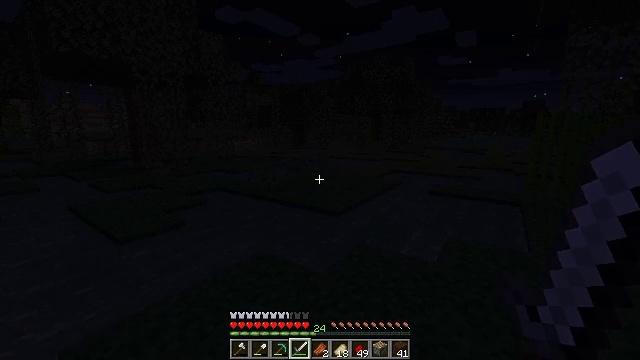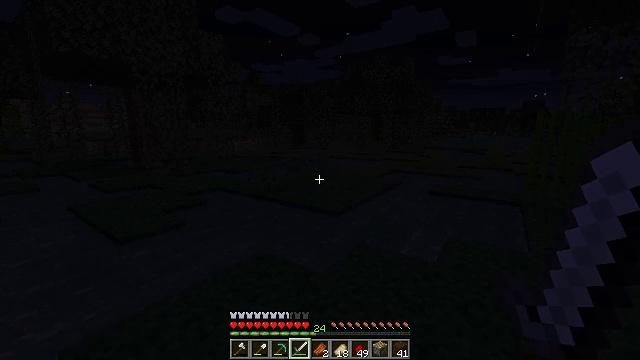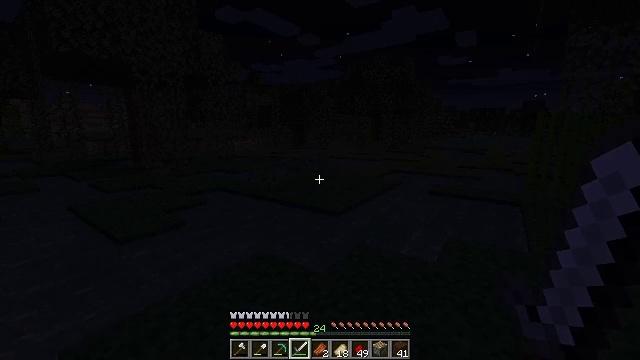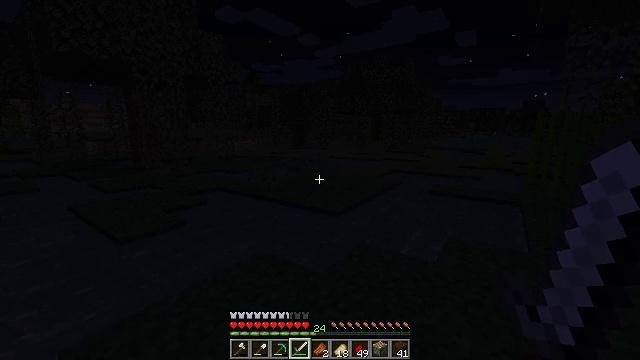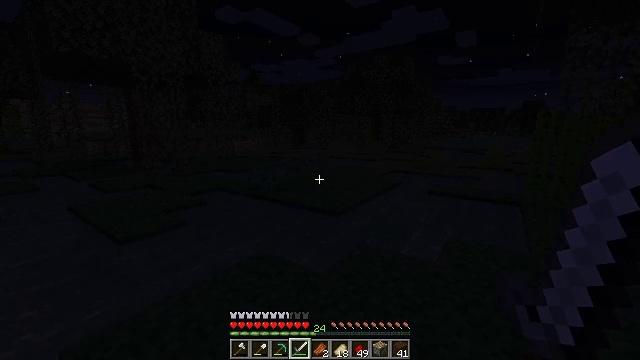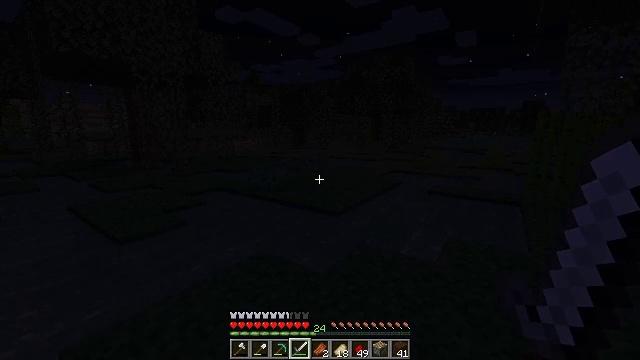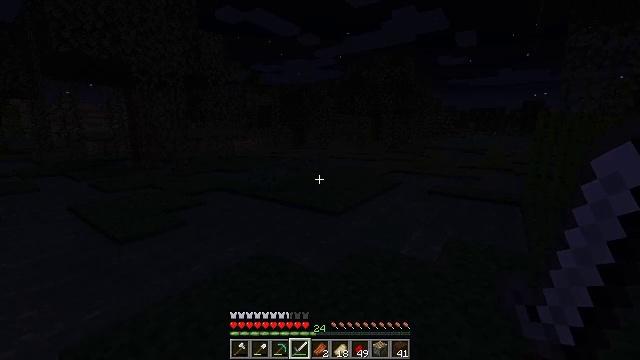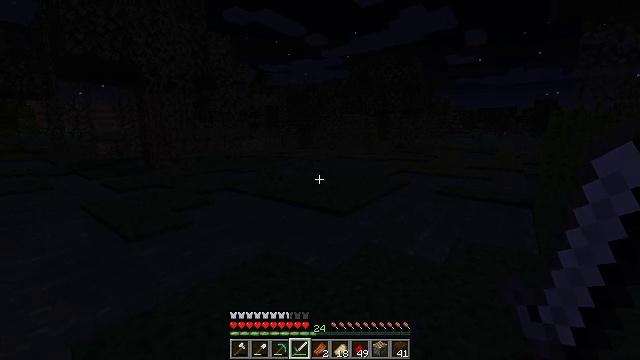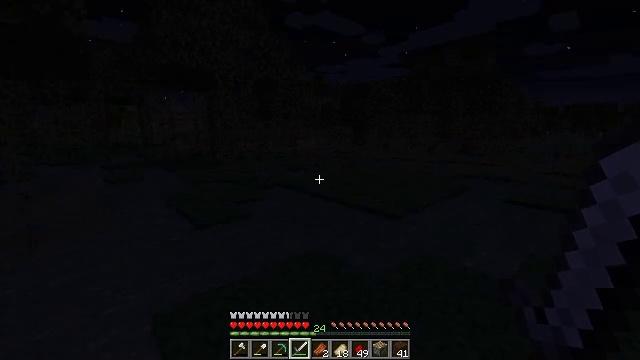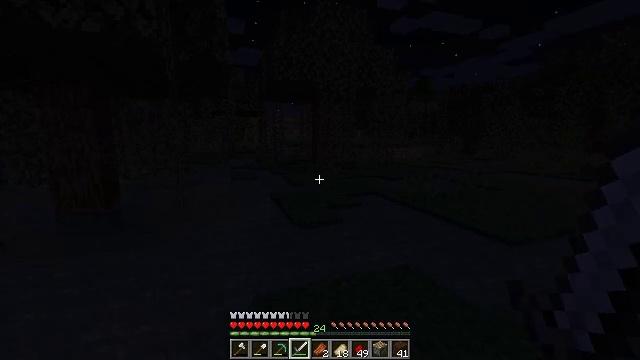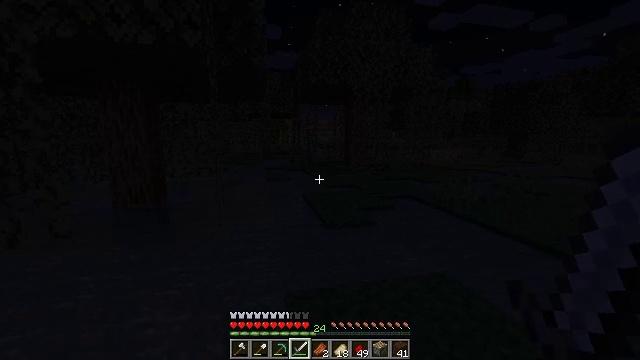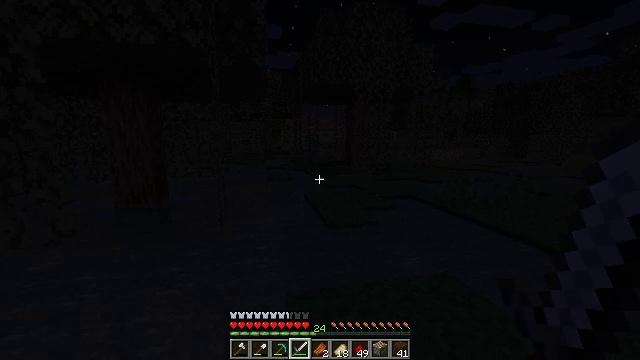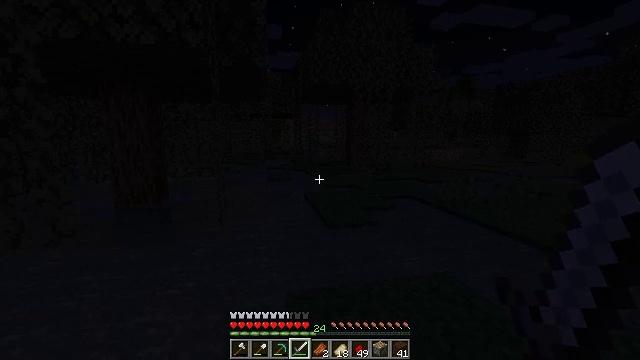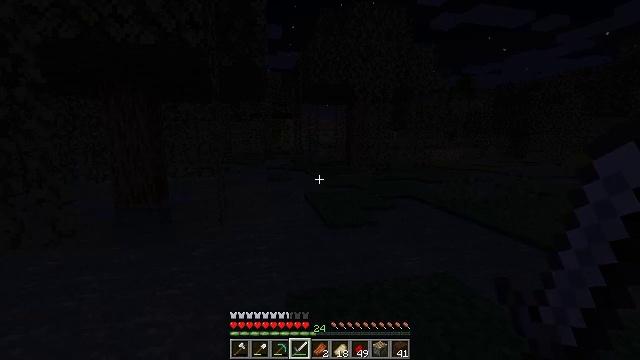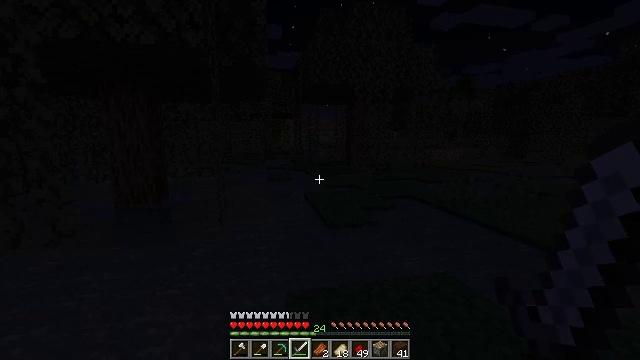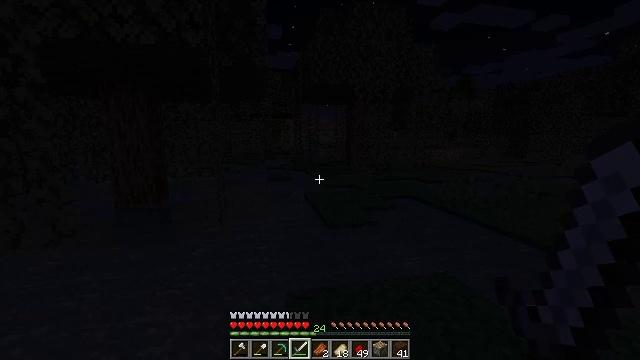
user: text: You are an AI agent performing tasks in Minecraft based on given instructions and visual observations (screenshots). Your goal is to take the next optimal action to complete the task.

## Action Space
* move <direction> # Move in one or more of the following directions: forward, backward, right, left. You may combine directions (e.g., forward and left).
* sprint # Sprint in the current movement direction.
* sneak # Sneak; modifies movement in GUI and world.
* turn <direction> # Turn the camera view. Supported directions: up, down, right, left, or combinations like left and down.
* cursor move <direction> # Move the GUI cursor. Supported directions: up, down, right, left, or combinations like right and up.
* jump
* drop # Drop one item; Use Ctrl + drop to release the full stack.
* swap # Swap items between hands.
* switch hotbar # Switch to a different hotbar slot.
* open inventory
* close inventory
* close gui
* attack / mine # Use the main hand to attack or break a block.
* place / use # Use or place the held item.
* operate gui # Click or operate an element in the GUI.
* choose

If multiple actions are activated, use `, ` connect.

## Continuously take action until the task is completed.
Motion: motion action
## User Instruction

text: Kill the slime.
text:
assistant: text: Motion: no_op
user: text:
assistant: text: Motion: no_op
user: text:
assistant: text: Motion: no_op
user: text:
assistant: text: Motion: no_op
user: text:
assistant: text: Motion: no_op
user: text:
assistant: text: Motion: no_op
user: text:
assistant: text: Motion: turn left
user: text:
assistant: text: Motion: turn left
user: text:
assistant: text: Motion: turn left and up
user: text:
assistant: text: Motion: turn left
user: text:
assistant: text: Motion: no_op
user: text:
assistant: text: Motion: no_op
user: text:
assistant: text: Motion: no_op
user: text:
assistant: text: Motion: no_op
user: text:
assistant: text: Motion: no_op
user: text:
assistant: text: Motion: no_op
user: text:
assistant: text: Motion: no_op
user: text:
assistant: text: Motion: no_op
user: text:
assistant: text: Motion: no_op
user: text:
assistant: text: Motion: no_op
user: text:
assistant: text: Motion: turn right
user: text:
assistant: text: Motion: turn right
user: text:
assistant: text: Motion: turn right
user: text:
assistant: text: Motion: turn right
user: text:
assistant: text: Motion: turn right
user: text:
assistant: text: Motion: turn right
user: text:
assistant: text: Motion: no_op
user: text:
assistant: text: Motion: no_op
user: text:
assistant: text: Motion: no_op
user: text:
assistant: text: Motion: no_op